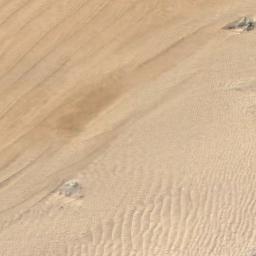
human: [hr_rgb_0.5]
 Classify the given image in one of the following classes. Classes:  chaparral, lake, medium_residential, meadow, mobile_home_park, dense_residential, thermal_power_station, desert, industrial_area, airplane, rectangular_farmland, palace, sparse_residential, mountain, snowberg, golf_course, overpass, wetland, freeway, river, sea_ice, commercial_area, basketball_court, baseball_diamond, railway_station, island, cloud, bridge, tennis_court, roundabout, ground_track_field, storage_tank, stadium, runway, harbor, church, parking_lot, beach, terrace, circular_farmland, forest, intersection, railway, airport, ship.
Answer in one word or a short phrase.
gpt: desert